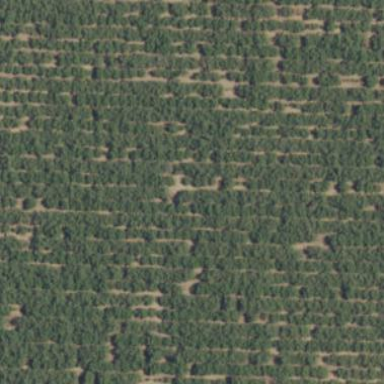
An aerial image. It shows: Almond orchard with rows of almond trees.